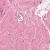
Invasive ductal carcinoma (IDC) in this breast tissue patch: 0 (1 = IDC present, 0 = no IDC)